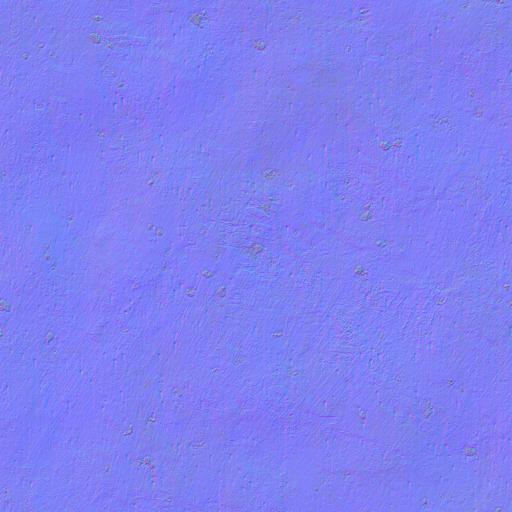
broken old paint painted plaster wall